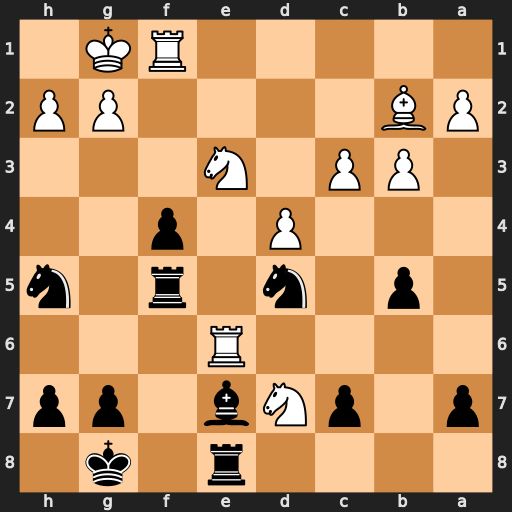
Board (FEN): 4r1k1/p1pNb1pp/4R3/1p1n1r1n/3P1p2/1PP1N3/PB4PP/5RK1
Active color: b
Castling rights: -
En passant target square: -
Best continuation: Nxe3 Rxe3 fxe3